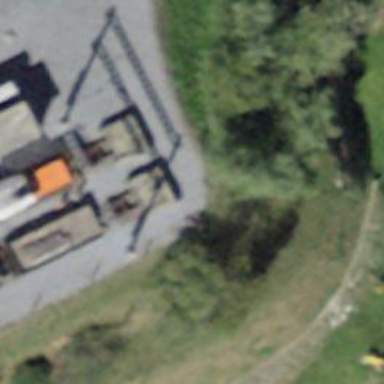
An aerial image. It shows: Railway buffer stop.